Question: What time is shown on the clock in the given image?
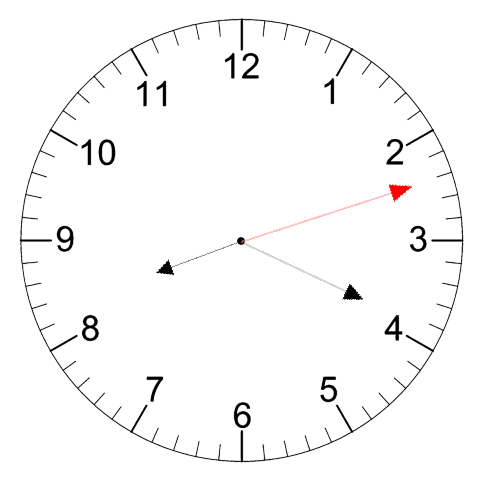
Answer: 08:19:12